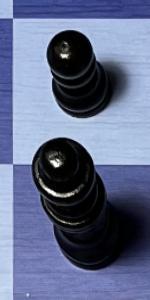
Label: Queen_Black